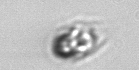
Label: Mesodinium